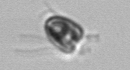
Label: Pyramimonas_morphotype1